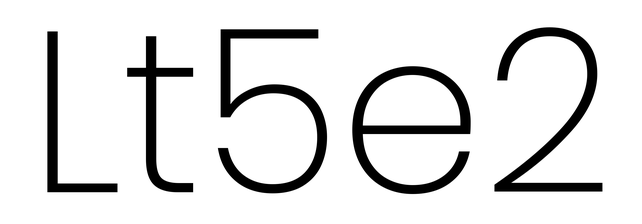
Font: Poppins-ExtraLight